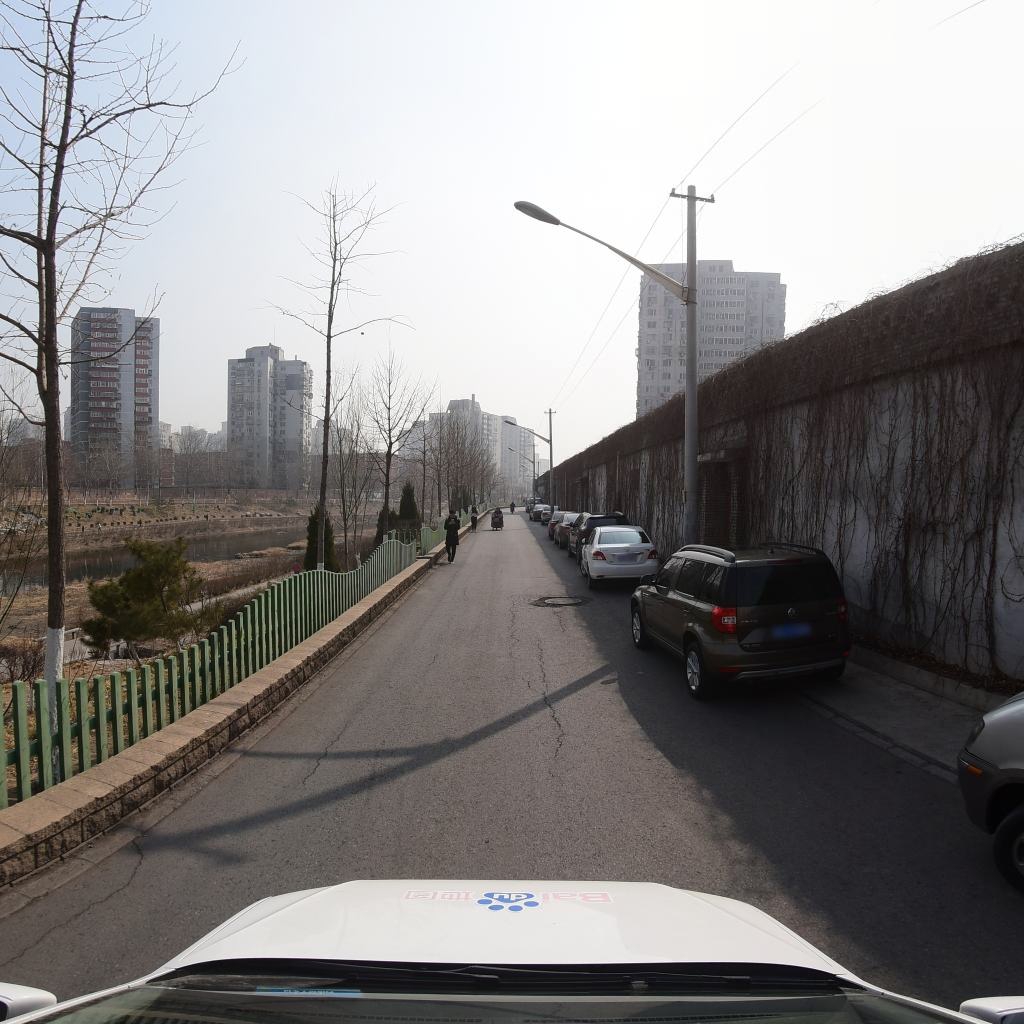
Region: Fengtai
Road damage annotations: longitudinal crack, longitudinal crack, manhole cover, longitudinal crack, longitudinal crack, longitudinal crack